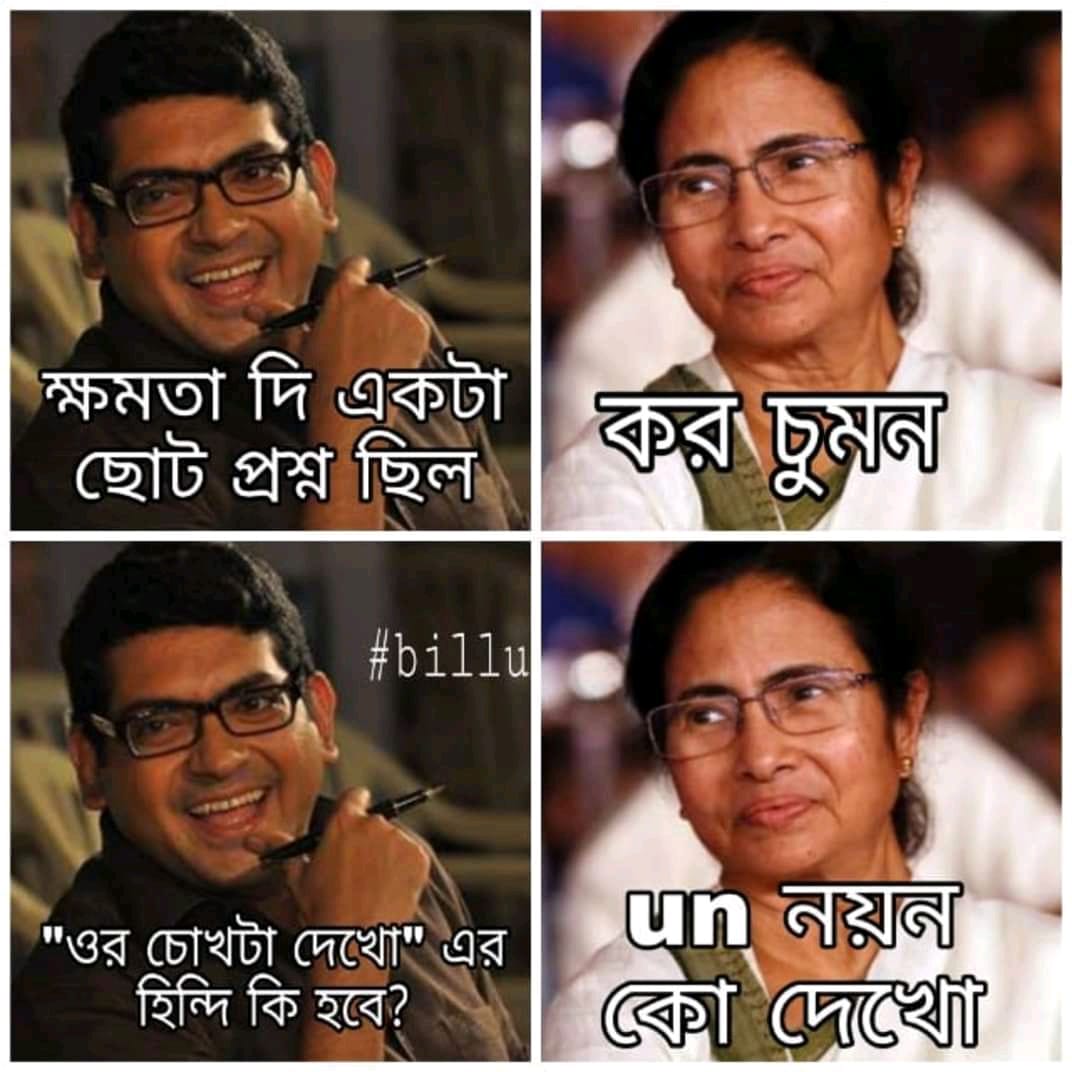
Caption: ক্ষমতা দি একটা ছোট প্রশ্ন ছিল   কর চুমন   "ওর চোখটা দেখো" এর হিন্দি কি হবে ?   un নয়ন কো দেখো
Label: non-hate